Question: Yes, I can manually add a line of 'print("call xxx")' to the start of the definition code of each method. But this seems a little silly.
For example:
'''
class Test():
def a(self):
return self.b()
def b(self):
return self.c()
def c(self):
return
'''
And when you process 'Test' with something 'X', and then you call 'Test().a()', the console will print something like:
'''
call -> a
call -> b
call -> c
'''
So you can see how method 'a' calls other mothods, this is helpful for understanding the logic of some complicated Classes (such as Django's 'ListView')
At first, I use metaclass to make 'X', that is:
'''
import functools
def print_info(func):
@functools.wraps(func)
def magic(*args,**kwargs):
print('call -> %s'%func.__name__)
return func(*args,**kwargs)
return magic
class BlackMeta(type):
def __new__(cls, name, parents, attrs):
new_attrs={}
for k,v in attrs.items():
if callable(v):
new_attrs[k] = print_info(v)
else:
new_attrs[k] = v
return type.__new__(cls, name, parents, new_attrs)
class Test(metaclass=BlackMeta):
def a(self):
return self.b()
def b(self):
return self.c()
def c(self):
return
'''
it works. But when I add 'BlackMeta' to a subclass of 'DetailView', and call method 'get', error raised:

So I give up and come here for help. Not necessarily a metaclass, anything that can show me the method call order is OK. Thanks.
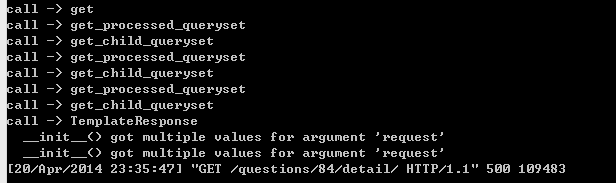
Answer: Why not use the 'inspect' module (<URL>. This allows you to view the stack and see what the parent calling chain is.
'''
import inspect
class Test():
def a(self):
return self.b()
def b(self):
return self.c()
def c(self):
print inspect.stack()[0]
print inspect.stack()[1]
print inspect.stack()[2]
return
Test().a()
'''
This will print out:
'''
(<frame object at 0x100271400>, 'test.py', 9, 'c', [' print inspect.stack()[0]
'], 0)
(<frame object at 0x10025dc60>, 'test.py', 7, 'b', [' return self.c()
'], 0)
(<frame object at 0x100273a40>, 'test.py', 5, 'a', [' return self.b()
'], 0)
'''
In each case, the function name is 4th item in each tuple, and obviously as you go deeper into the stack, the further back you trace the execution chain.
The inspect module allows for all sorts of introspection and is a good choice if you want to untangle the logic of complicated code.